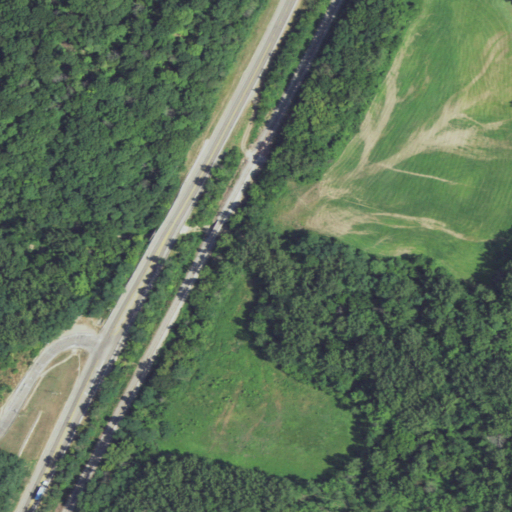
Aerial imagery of valley in Illinois named Rattlesnake Hollow containing woody wetlands, deciduous forest, low intensity development, herbaceous wetlands, and medium intensity development